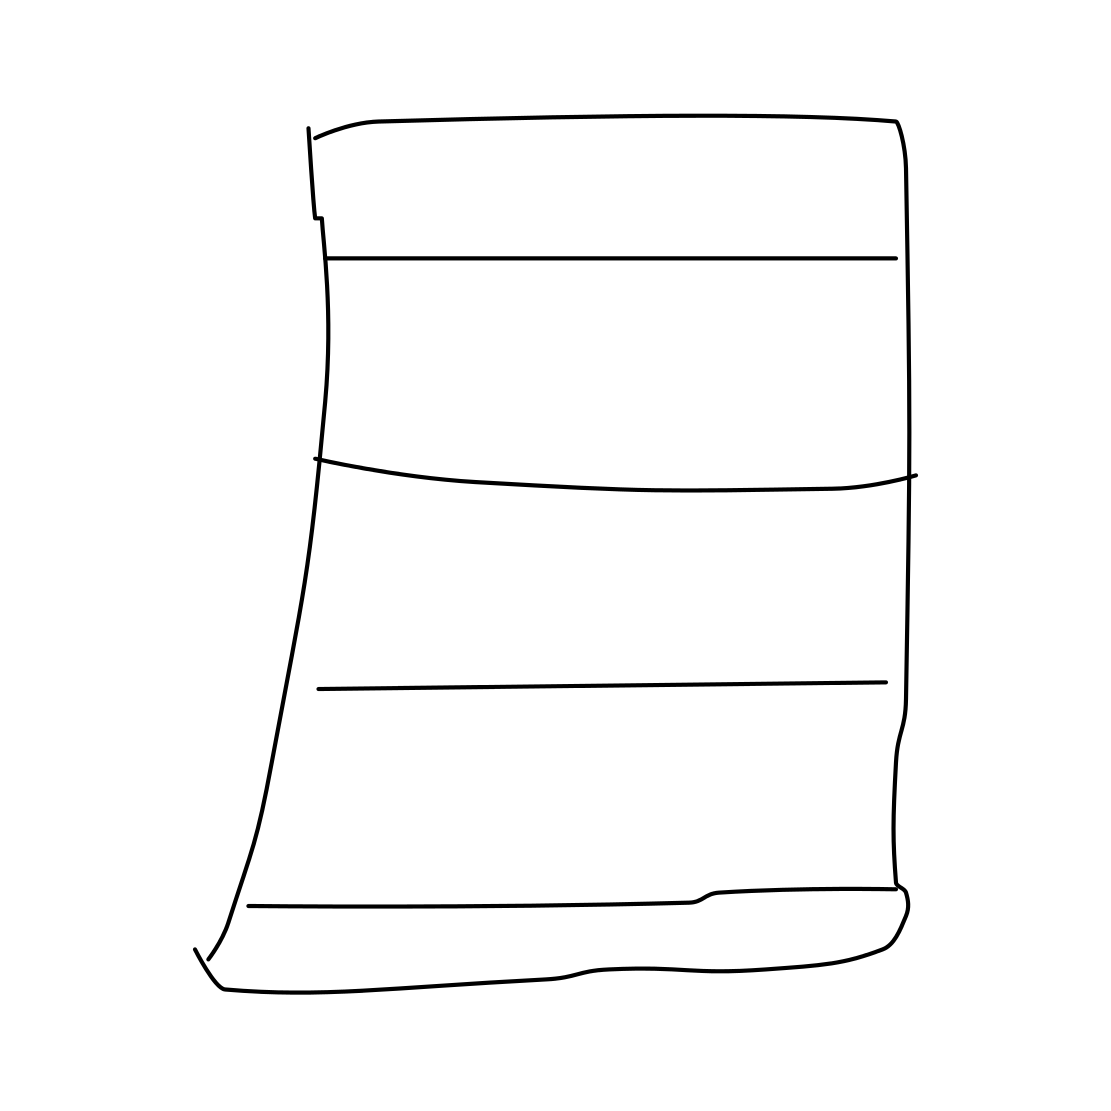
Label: cabinet